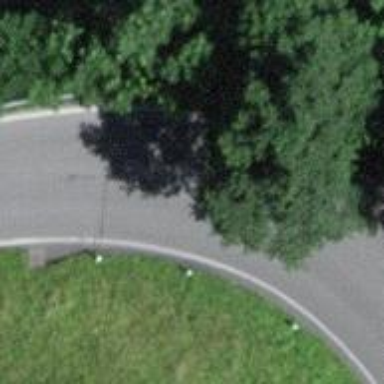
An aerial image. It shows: Tertiary road.